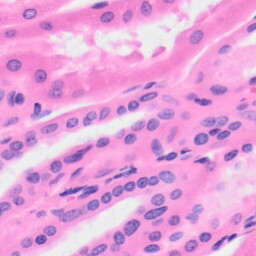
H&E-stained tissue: Kidney